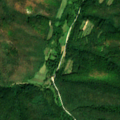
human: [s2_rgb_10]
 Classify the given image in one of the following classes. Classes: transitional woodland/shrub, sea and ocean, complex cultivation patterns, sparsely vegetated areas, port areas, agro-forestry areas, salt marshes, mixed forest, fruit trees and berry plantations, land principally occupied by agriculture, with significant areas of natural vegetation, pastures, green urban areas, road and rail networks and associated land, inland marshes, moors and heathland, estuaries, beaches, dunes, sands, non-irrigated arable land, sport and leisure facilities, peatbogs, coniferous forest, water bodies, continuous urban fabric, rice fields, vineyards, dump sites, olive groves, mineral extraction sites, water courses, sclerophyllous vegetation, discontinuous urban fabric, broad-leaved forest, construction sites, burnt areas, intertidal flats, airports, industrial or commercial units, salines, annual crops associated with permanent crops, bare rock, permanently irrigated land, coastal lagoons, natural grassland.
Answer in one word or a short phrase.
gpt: broad-leaved forest, transitional woodland/shrub